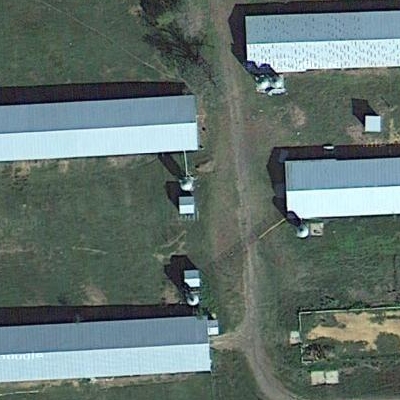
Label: cIndustry